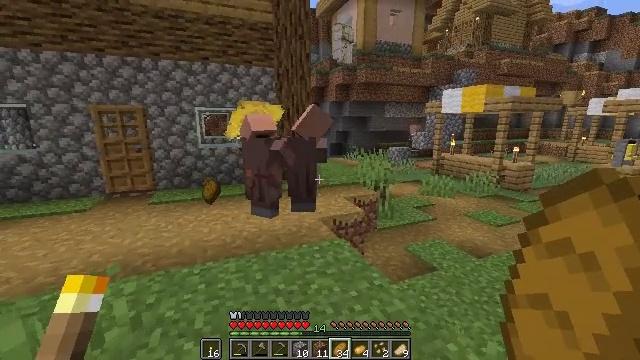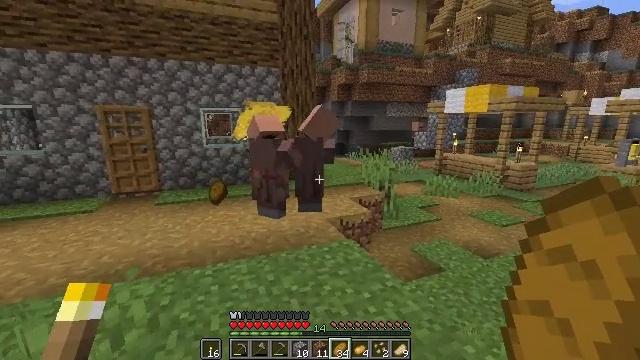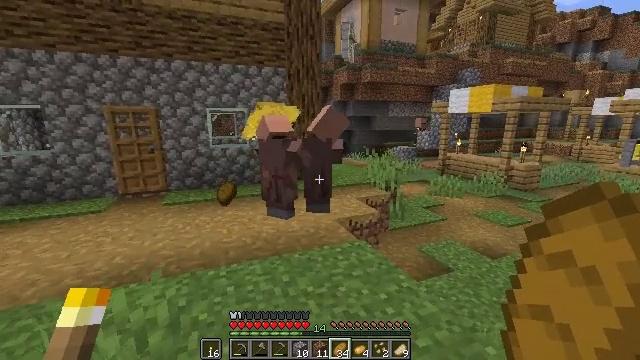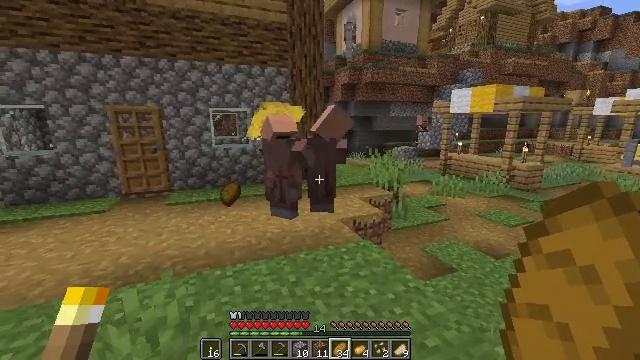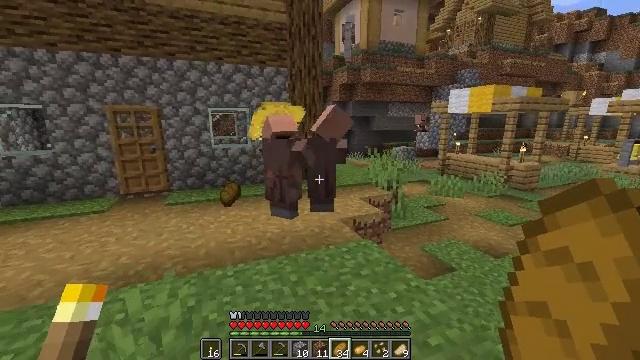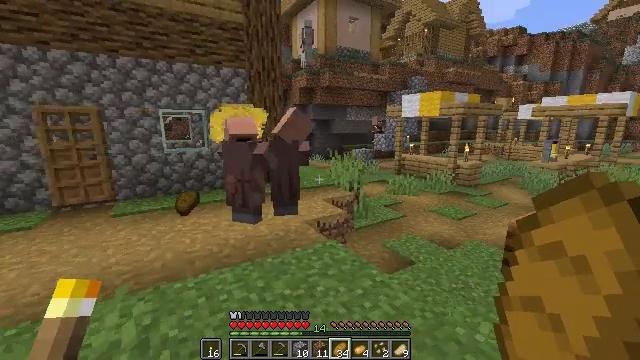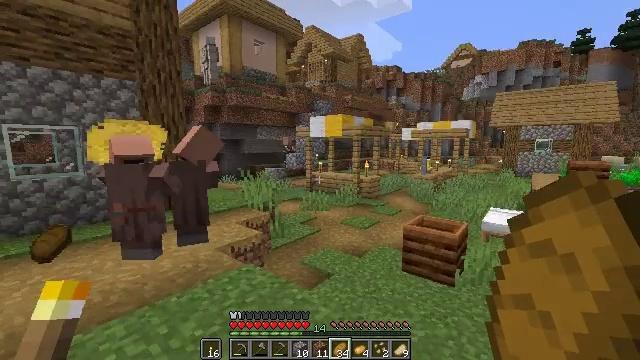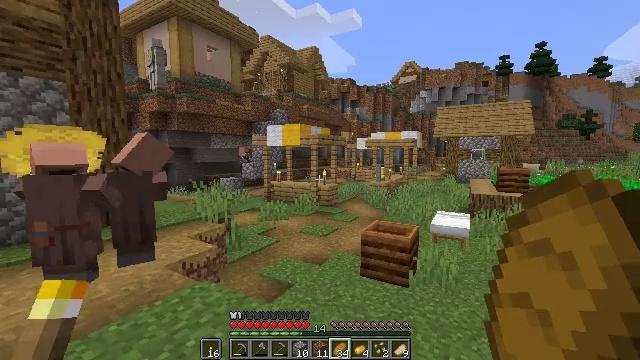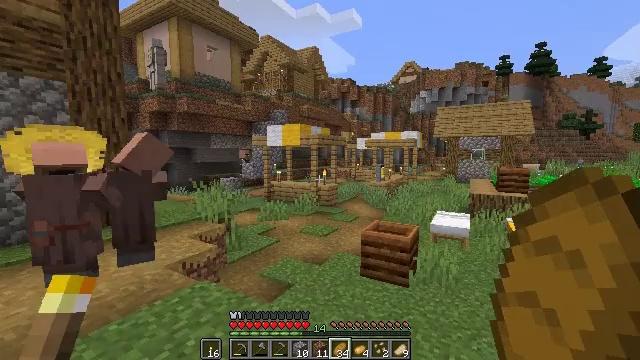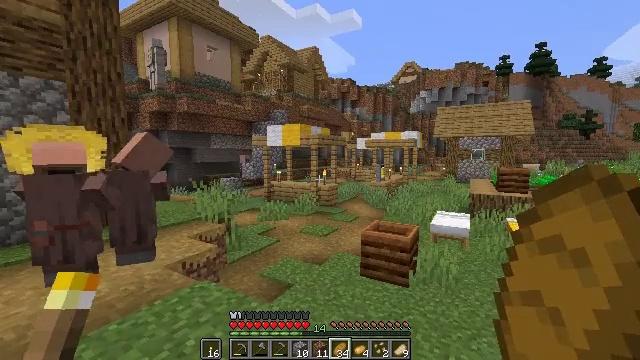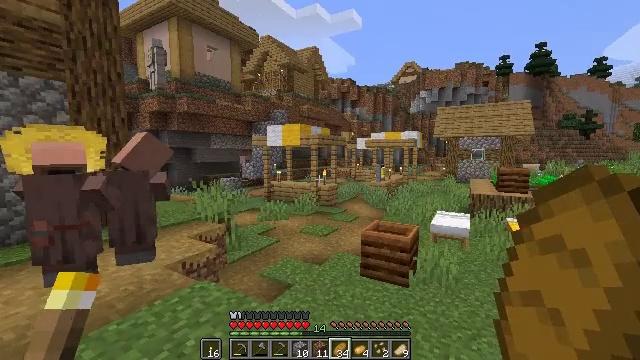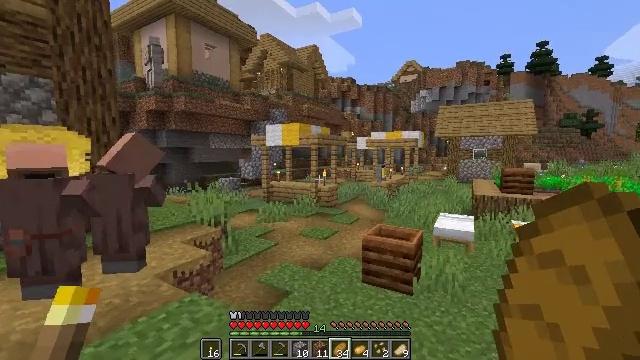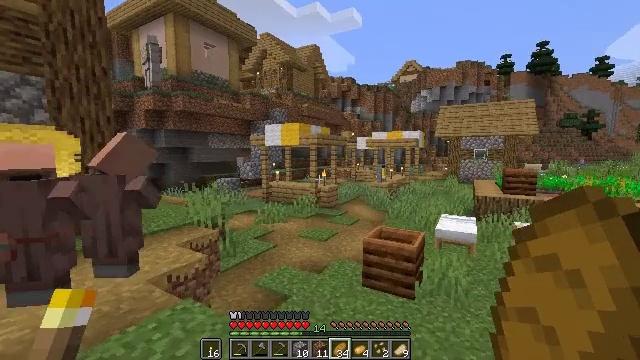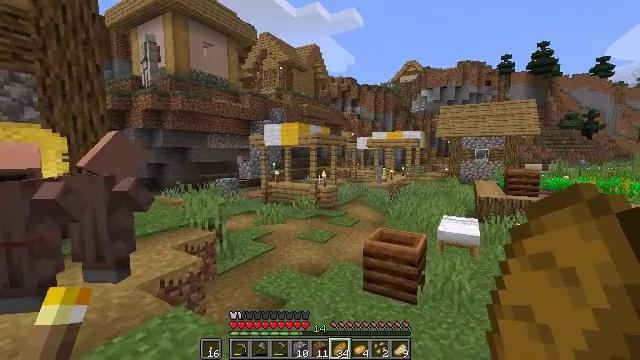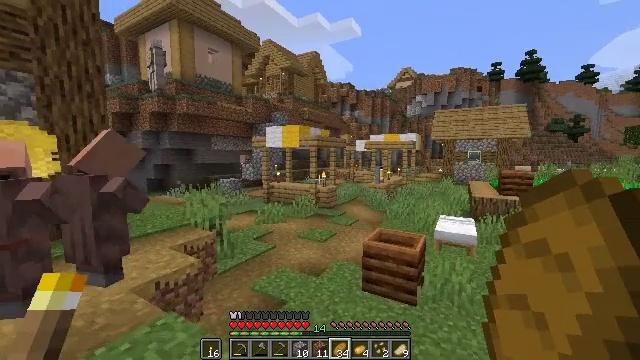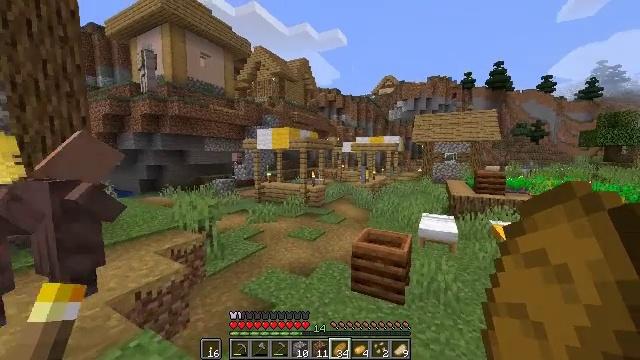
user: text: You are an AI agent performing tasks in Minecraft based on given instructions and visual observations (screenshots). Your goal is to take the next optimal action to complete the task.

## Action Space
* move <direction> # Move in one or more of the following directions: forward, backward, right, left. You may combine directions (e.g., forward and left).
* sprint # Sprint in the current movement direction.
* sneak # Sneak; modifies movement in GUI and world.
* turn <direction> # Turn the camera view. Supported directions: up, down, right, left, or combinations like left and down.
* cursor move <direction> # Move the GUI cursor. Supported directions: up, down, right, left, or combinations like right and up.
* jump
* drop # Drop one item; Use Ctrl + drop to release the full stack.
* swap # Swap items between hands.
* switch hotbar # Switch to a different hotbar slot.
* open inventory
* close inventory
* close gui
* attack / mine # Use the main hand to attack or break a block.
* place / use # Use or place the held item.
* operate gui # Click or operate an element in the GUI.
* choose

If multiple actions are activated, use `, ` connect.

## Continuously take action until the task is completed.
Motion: motion action
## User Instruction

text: Gather yellow wool from a structure.
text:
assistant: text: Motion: move left
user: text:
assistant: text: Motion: no_op
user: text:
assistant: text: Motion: no_op
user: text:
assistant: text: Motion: no_op
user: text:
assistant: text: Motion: turn right
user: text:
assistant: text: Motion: turn right and up
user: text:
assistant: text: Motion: turn right and up
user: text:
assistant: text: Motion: no_op
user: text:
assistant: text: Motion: no_op
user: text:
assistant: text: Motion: move forward
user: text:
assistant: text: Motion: move forward
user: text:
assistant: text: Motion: move forward
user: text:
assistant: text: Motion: move forward, sprint
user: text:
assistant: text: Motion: move forward, sprint
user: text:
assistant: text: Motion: move forward, sprint, turn right
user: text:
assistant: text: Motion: move forward, sprint, turn right
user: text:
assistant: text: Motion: move forward, sprint, turn right
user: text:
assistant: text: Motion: move forward, sprint
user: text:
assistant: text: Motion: move forward, sprint
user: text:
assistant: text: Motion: move forward, sprint, jump
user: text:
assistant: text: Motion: move forward, sprint, turn left, jump
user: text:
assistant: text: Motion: move forward, sprint, turn left, jump
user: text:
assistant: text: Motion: move forward, sprint, jump
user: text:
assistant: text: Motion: move forward, sprint, jump
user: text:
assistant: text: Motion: move forward, sprint, jump
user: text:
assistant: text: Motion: move forward, sprint, jump
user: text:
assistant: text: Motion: move forward, sprint, jump
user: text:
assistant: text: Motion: move forward, sprint, turn left, jump
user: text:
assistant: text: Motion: move forward, sprint, turn left and up, jump
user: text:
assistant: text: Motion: move forward, sprint, turn left and up